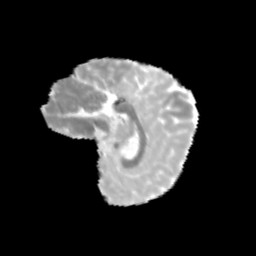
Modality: MD
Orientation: sagittal
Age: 11
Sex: female
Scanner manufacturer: siemens
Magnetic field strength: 3 T
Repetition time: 3.8 s
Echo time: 0.07 s